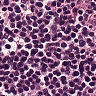
Metastatic tissue present: no